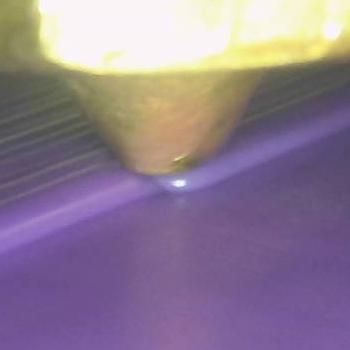
Flow rate: 235%